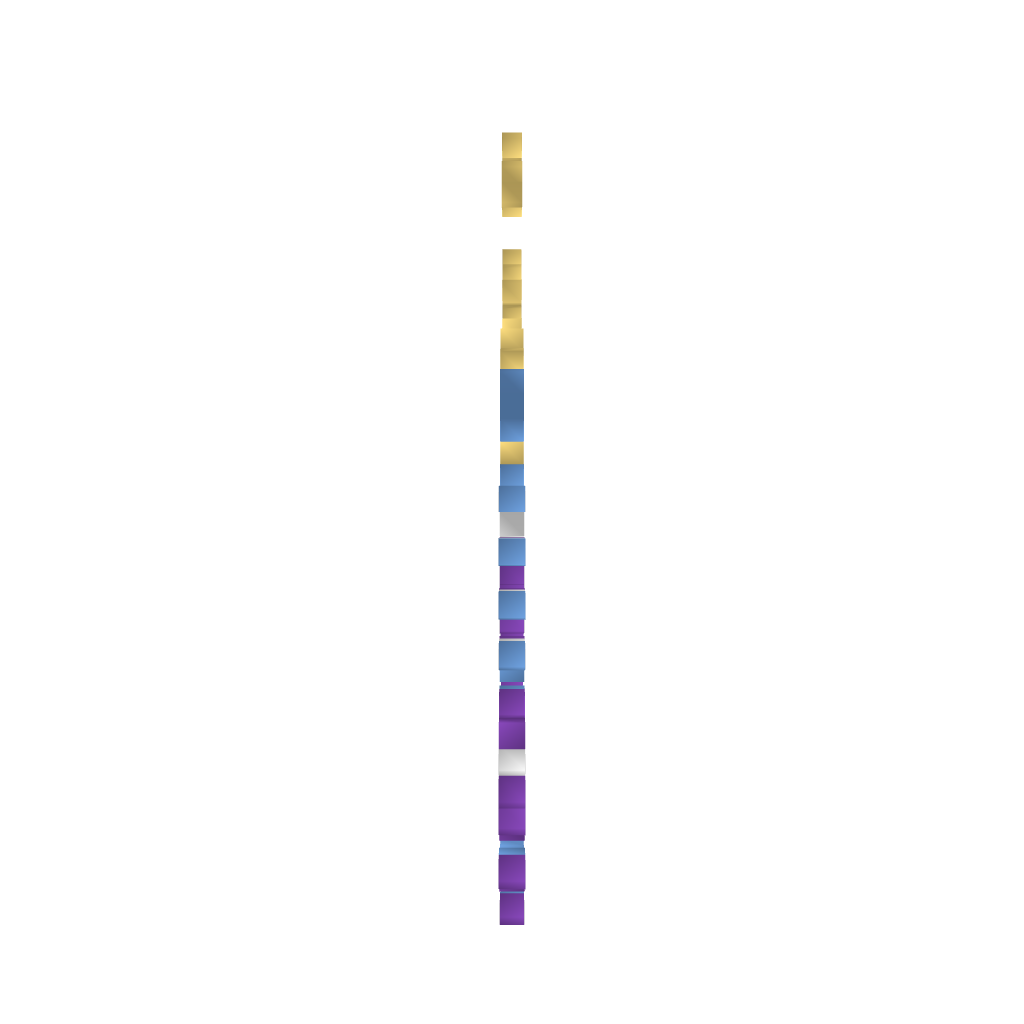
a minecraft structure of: Wily Capsule #2 (ErnieCIII) bad low quality